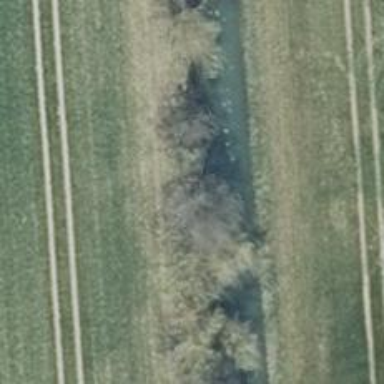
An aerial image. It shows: Row of deciduous broadleaved trees.